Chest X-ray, AP view. Patient: 58 years old, sex M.
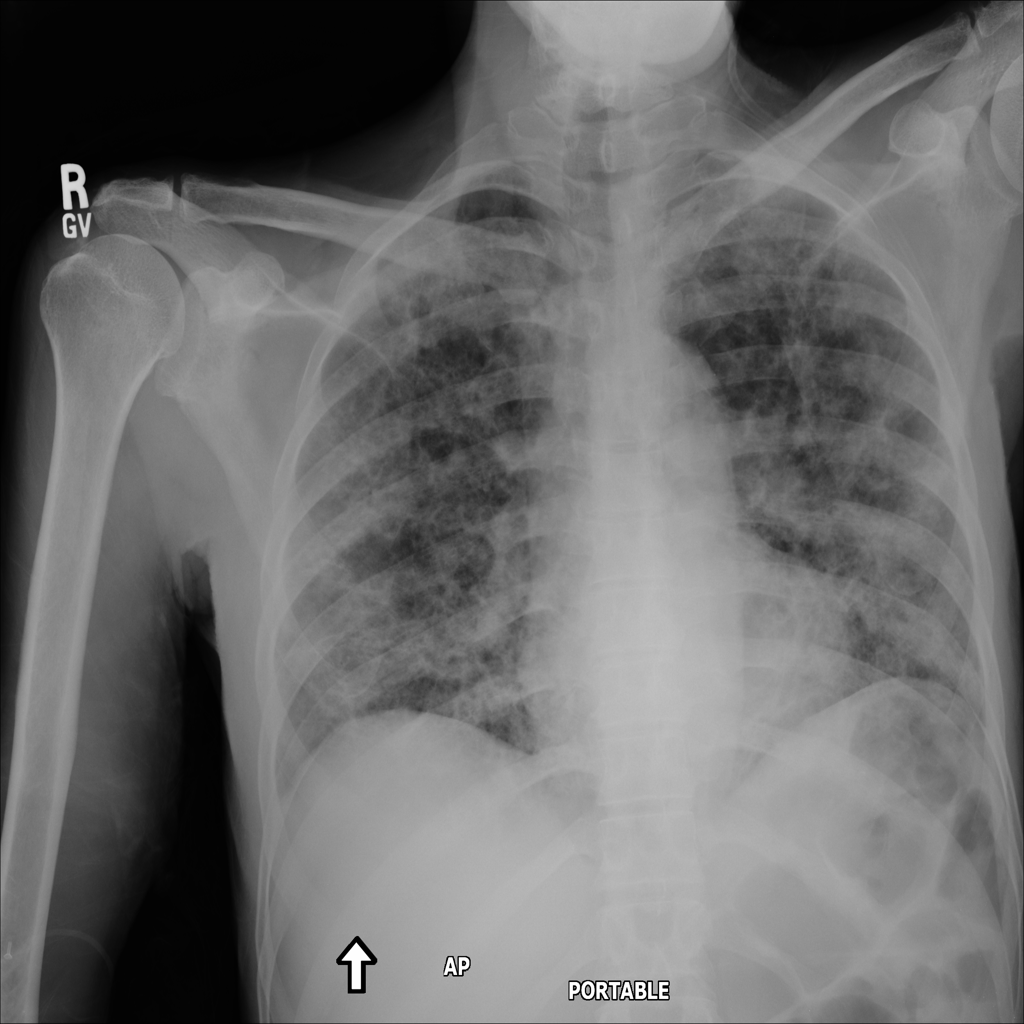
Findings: No Finding